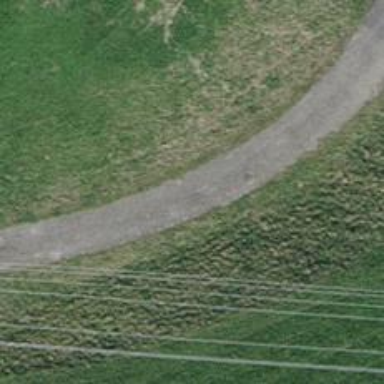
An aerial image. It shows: Well-maintained track road with grade 1 tracktype.